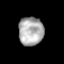
Tissue: prostate
Cell type: Epithelial cells
Senescence score: 0.3617
Nuclear area (px): 692
Mean DAPI intensity: 174.312